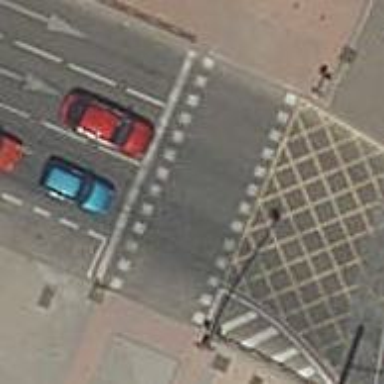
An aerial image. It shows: Road crossing with traffic signals.